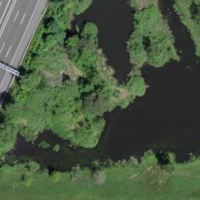
EUNIS habitat code: 44
Species observed at this site:
Pyrrhosoma nymphula